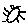
Label: sun